Question: I have this twitter bootstrap dropdown menu that is hidden inside a parent div like this:

'''
<div class="profile-gallery-image-container">
<img src="#" />
<div class="image-options">
<div class="dropdown">
<a class="dropdown-toggle" data-toggle="dropdown" href="#"><b class="caret"></b></a>
<ul class="dropdown-menu">
<li><a href="#">test</a></li>
</ul>
</div>
</div>
</div>
'''
'''
.profile-gallery-image-container {
max-width: 105px;
max-height: 80px;
margin-bottom: 0px;
display: inline-block;
border: 2px solid rgba(140,140,140,1);
overflow: visible;
}
.image-options {
float: right;
display: inline;
position: absolute;
border: 2px solid rgba(255,128,64,1);
width: 10px;
height: 10px;
top: 0px;
right: 0px;
}
'''
The z-index of the twitter-bootstrap dropdown menu is set to 1000 by default i tried fiddeling with it but it does not want to break out of the parent container. I also tried overflow: visible style but without success. How should I make it visible outside the box?
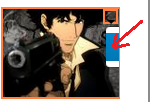
Answer: Hi now your 'position:relative;' '.profile-gallery-image-container'
'''
.profile-gallery-image-container {
position:relative;}
'''
<URL>
## ---------
<URL>